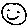
Label: smiley face